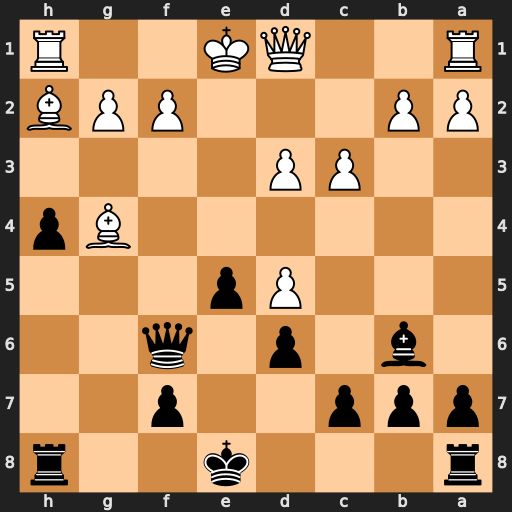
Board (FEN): r3k2r/ppp2p2/1b1p1q2/3Pp3/6Bp/2PP4/PP3PPB/R2QK2R
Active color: b
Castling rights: KQkq
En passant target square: -
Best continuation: Qxf2#